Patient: sex M, age 57
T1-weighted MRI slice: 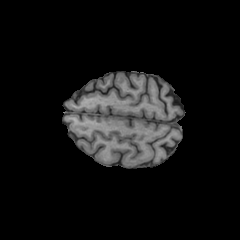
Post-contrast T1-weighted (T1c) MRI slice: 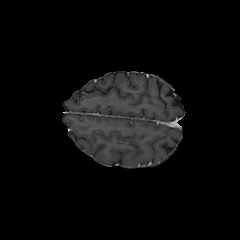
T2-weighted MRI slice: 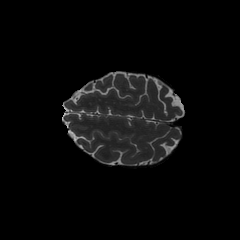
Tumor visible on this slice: no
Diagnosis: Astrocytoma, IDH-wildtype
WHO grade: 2